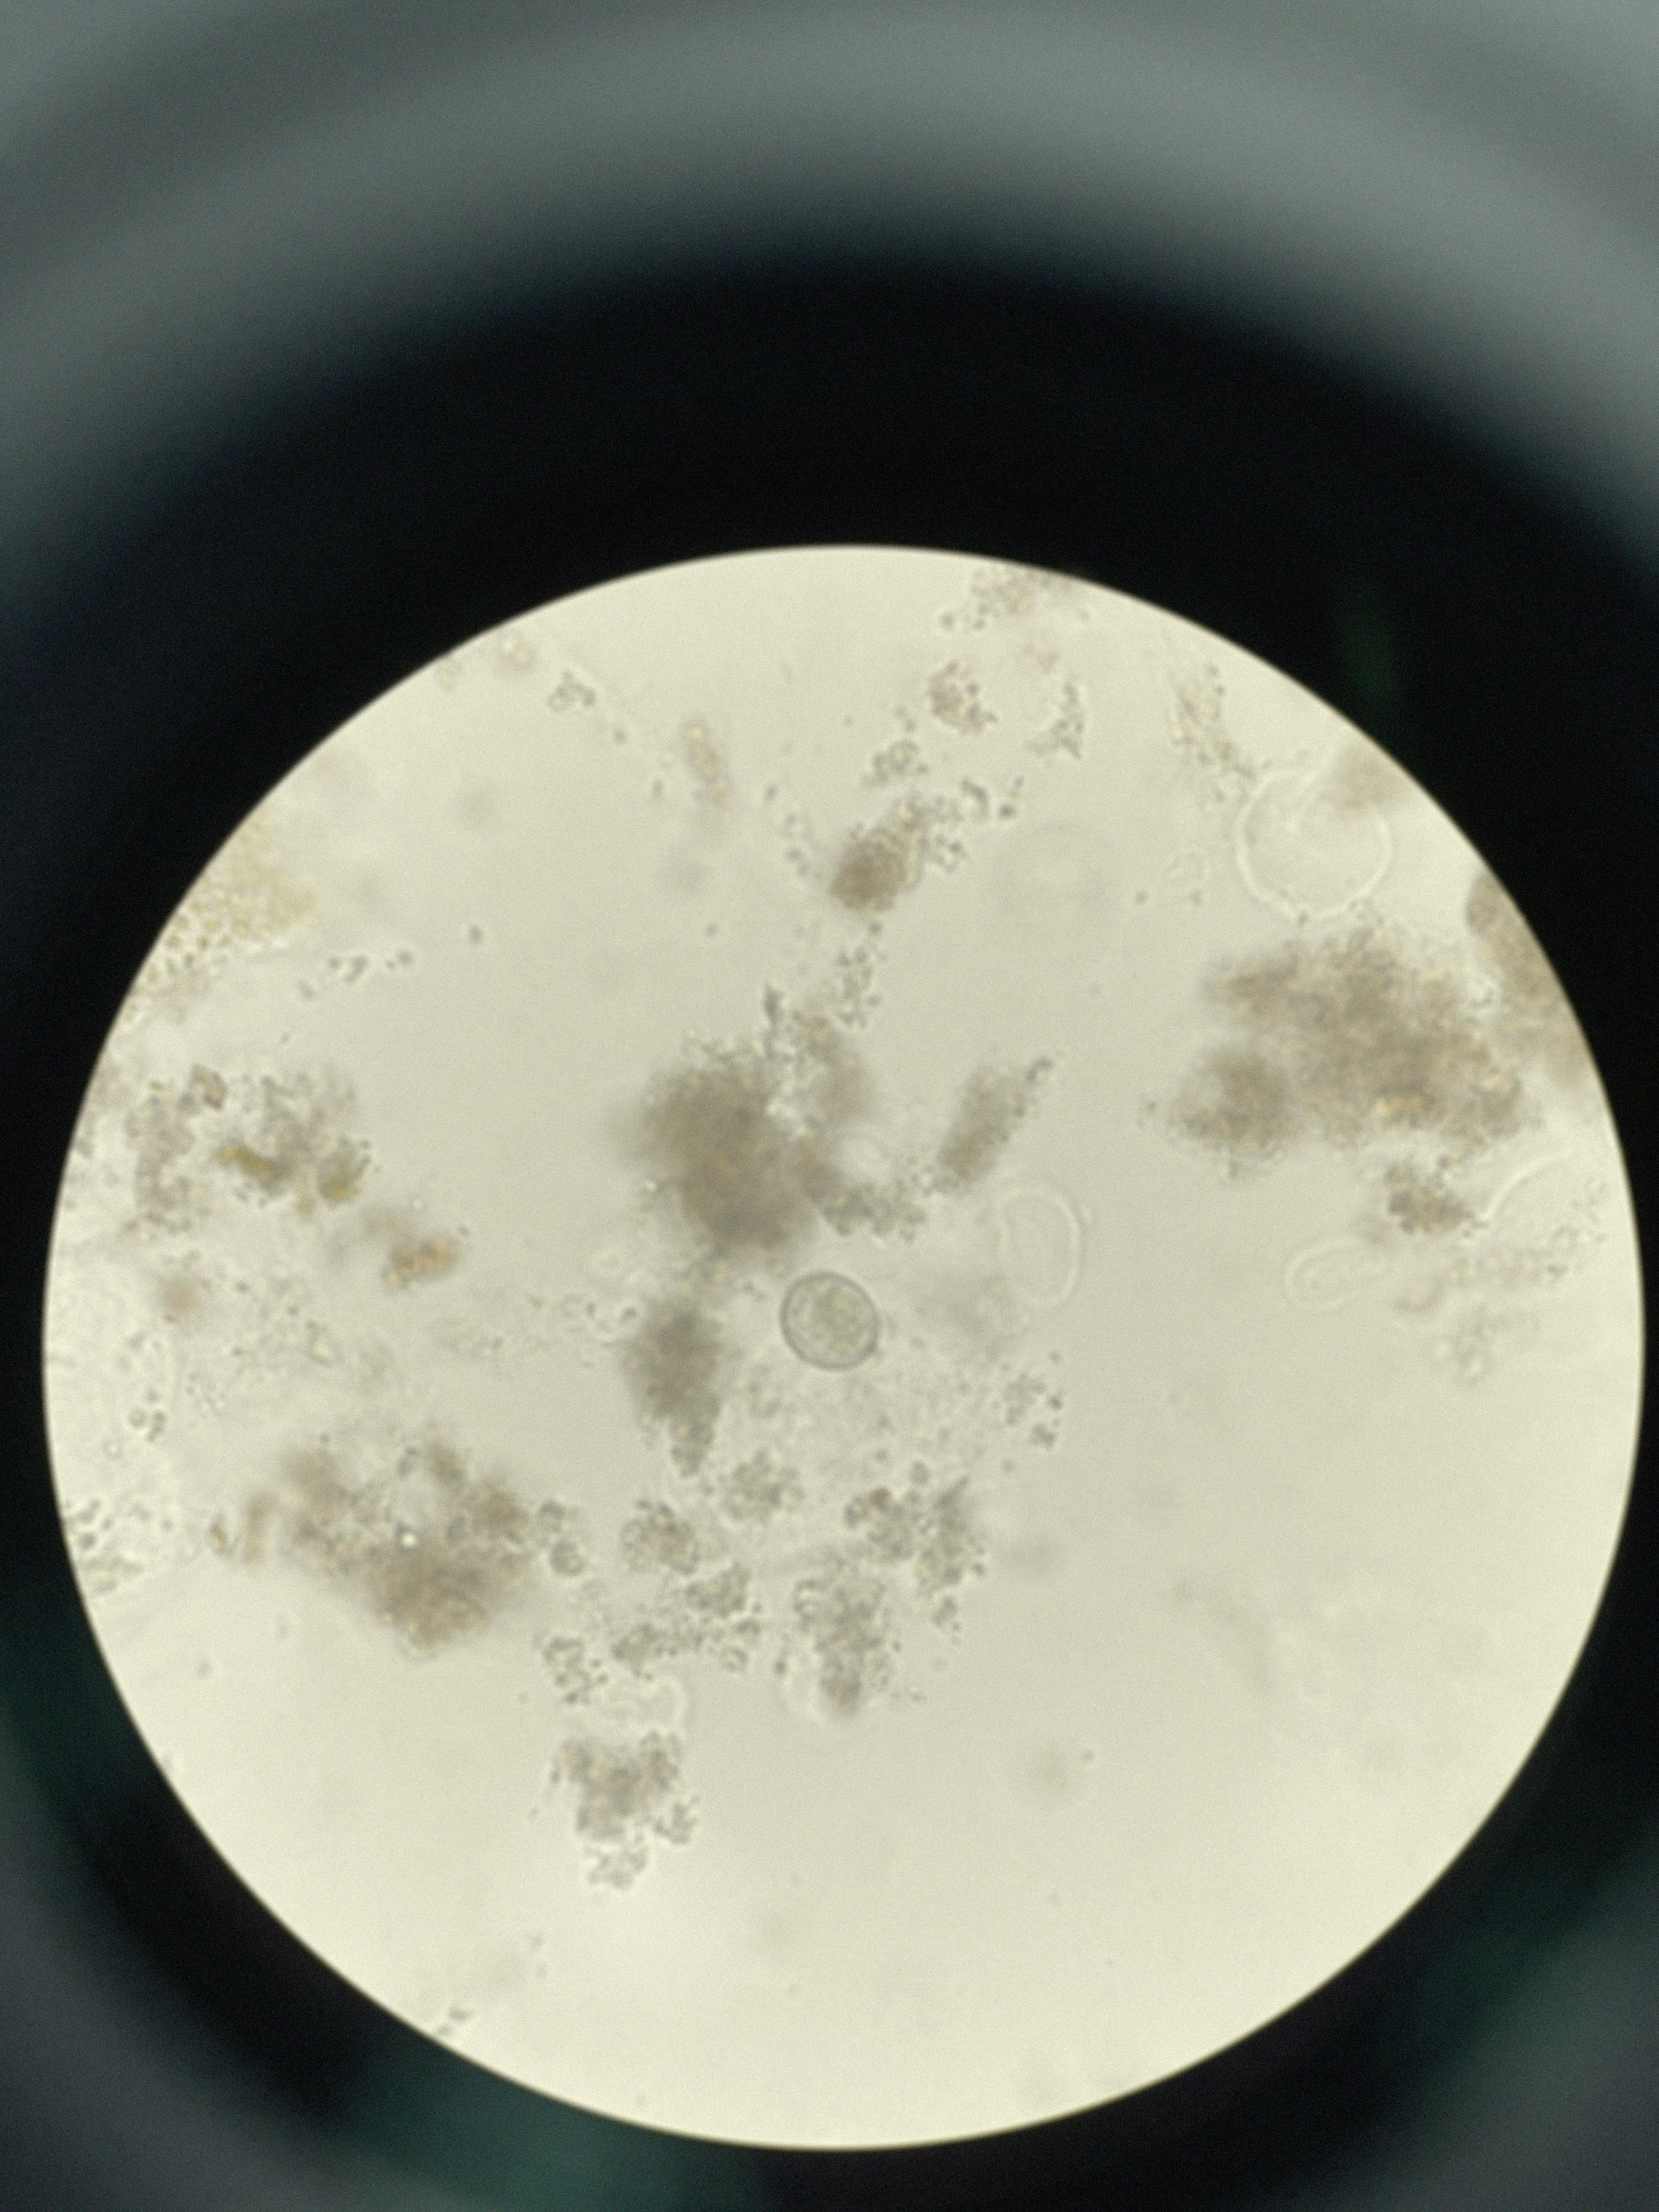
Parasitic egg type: Hymenolepis nana